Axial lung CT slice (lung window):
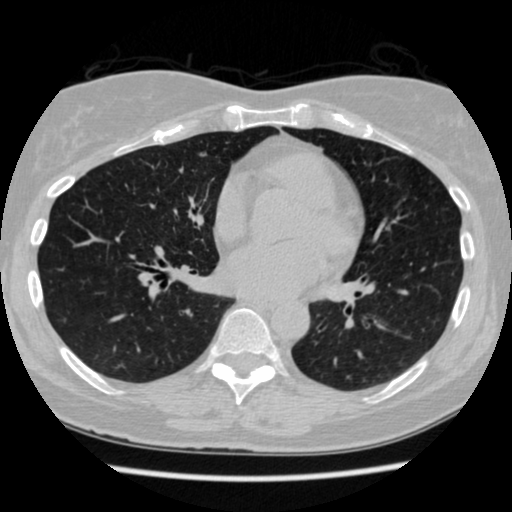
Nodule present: no